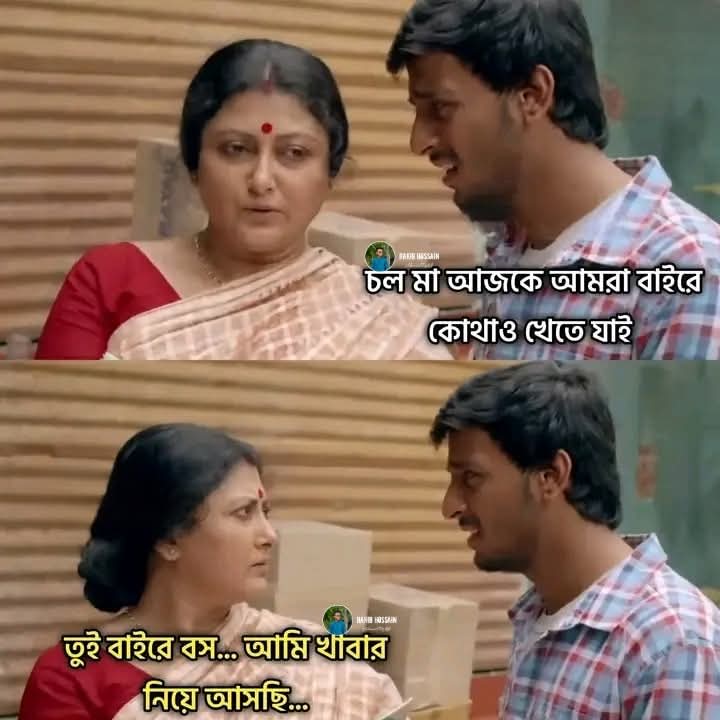
Text: চল মা আজকে আমরা বাইরে কোথাও খেতে যাই
তুই বাইরে বস... আমি খাবার নিয়ে আসছি...
Label: Non Hate